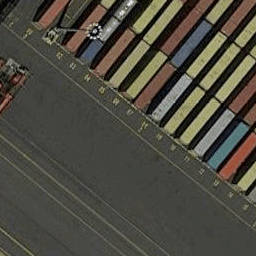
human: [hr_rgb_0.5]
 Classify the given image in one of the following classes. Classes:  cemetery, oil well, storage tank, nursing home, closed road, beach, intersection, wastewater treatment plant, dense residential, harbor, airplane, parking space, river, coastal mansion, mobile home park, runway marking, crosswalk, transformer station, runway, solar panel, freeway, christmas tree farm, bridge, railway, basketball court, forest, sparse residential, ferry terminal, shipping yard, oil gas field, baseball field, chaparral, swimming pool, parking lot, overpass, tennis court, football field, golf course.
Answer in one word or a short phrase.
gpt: shipping yard